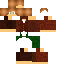
A female human skin with medium skin, wearing brown long hair dressed in a brown robe top and brown pants, featuring a closed mouth.